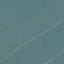
Land use / land cover: SeaLake